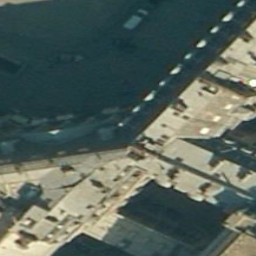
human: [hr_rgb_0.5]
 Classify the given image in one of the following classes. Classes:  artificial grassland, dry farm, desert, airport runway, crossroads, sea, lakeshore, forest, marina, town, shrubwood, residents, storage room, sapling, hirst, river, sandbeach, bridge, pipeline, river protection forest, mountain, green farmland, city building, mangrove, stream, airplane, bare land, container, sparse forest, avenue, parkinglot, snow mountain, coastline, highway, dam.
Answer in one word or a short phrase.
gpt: city building